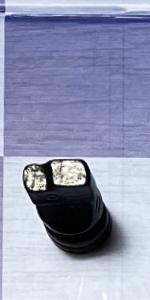
Label: Knight_Black